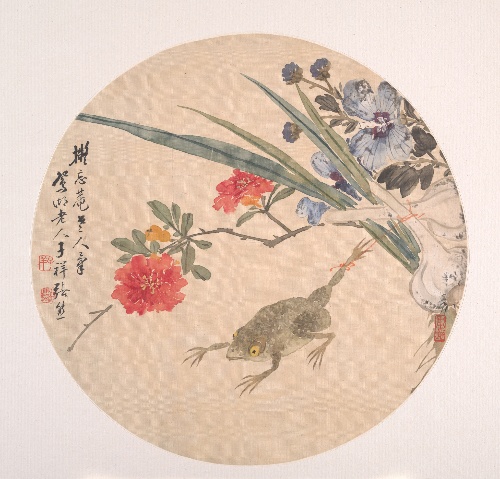
Title: 清  張熊  蟾蜍  團扇|Flower and Toad
Artist: Zhang Xiong
Artist bio: Chinese, 1803–1886
Object type: Fan mounted as an album leaf
Classification: Paintings
Medium: Circular fan-shaped album leaf; ink and color on silk
Culture: China
Period: Qing dynasty (1644–1911)
Dimensions: Diam. 10 1/2 in. (26.7 cm)
Department: Asian Art
Credit line: Gift of Robert Hatfield Ellsworth, in memory of La Ferne Hatfield Ellsworth, 1986
Accession year: 1986
Repository: Metropolitan Museum of Art, New York, NY
Tags: Frogs|Flowers